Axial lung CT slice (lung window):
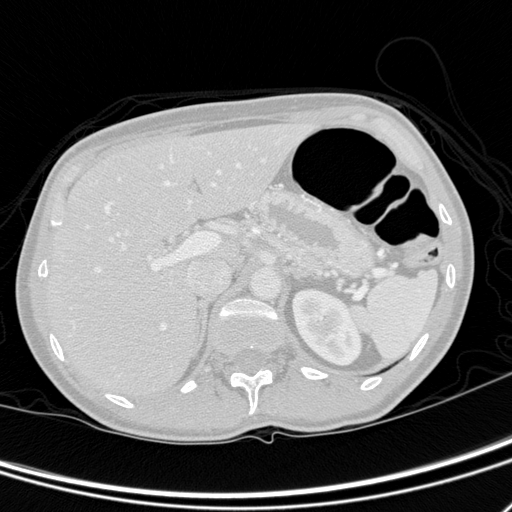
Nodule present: no